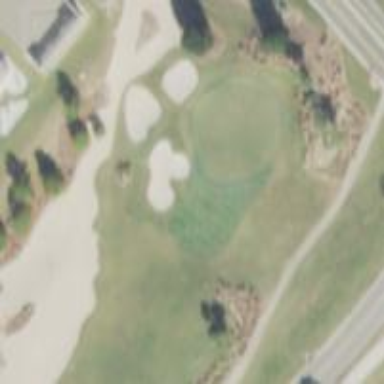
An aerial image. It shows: Bunker on golf course.